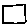
Label: square